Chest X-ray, PA view. Patient: 77 years old, sex F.
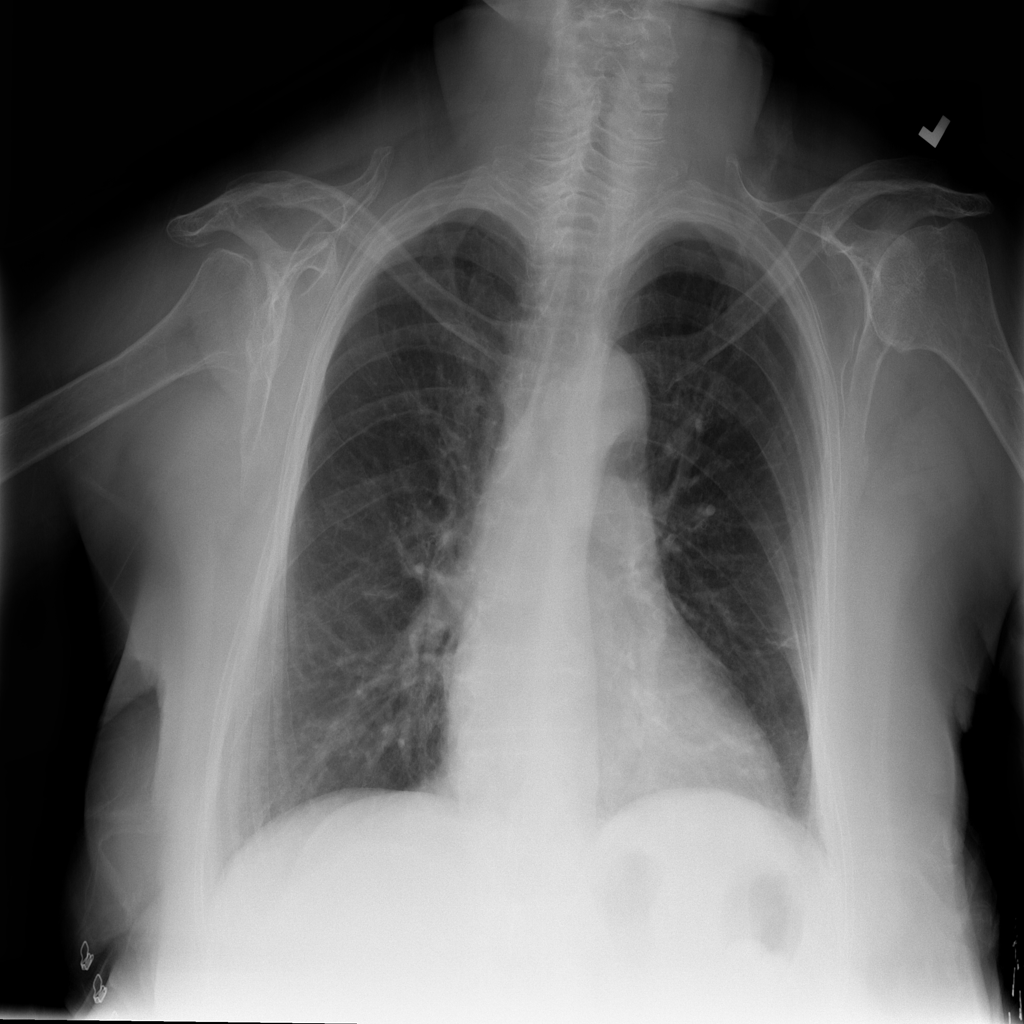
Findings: Infiltration